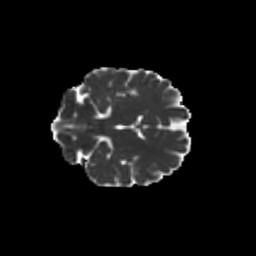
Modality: MD
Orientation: coronal
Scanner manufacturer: siemens
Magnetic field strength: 3 T
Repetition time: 9.2 s
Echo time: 0.084 s